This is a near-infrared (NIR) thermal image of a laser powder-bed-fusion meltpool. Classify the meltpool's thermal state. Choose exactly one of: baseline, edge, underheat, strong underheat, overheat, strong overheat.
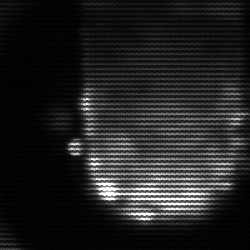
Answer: baseline